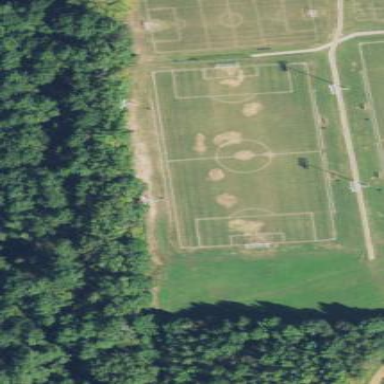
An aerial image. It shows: Grass pitch used for soccer.